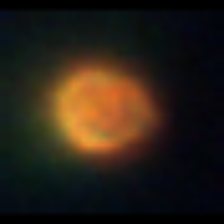
Taxon: NanoPlankton
Group: Other